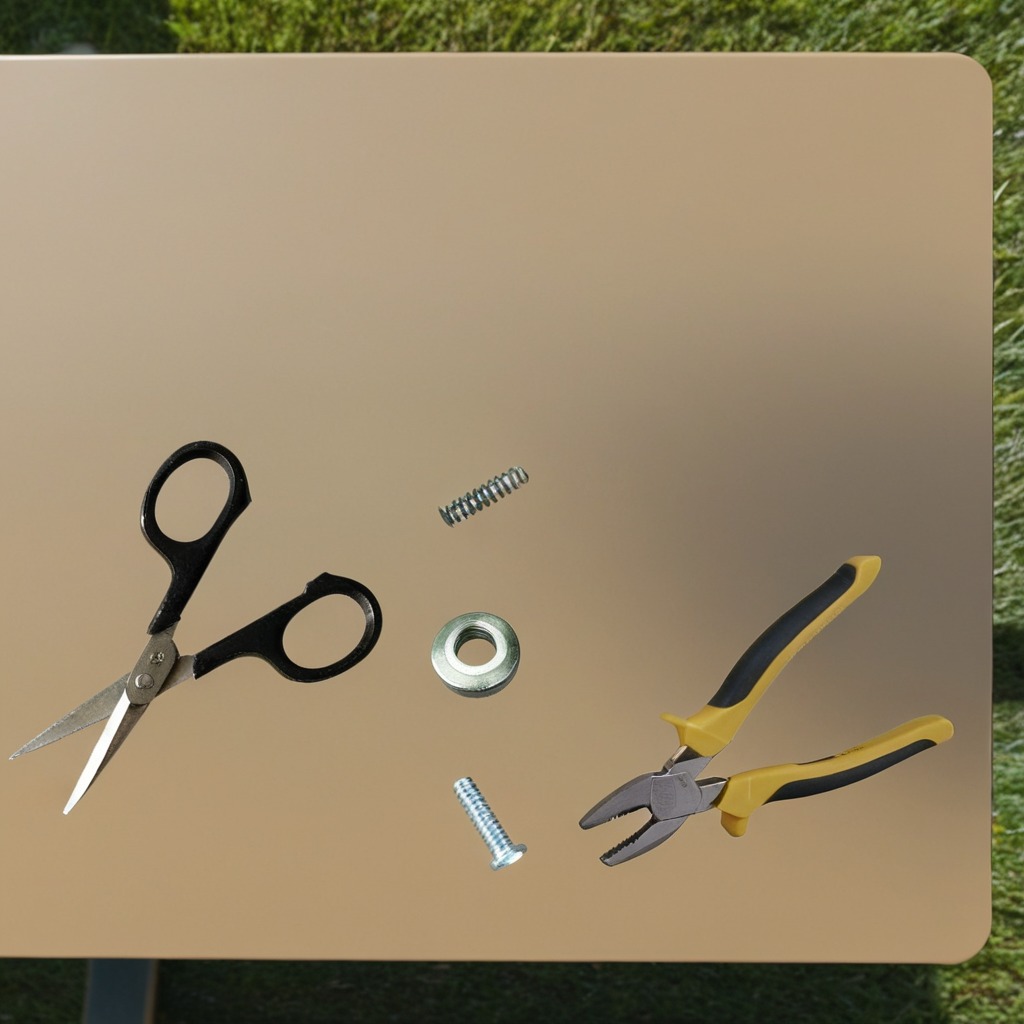
A flat metal washer, a metal machine screw, pliers, a coiled metal spring, and a pair of scissors are lying on the textured surface of the utility table.